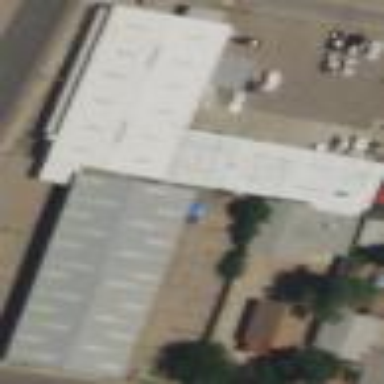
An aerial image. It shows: Warehouse.